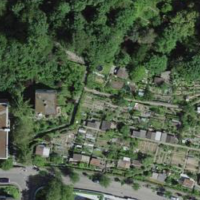
EUNIS habitat code: 53
Species observed at this site:
Alsophila aescularia
Hygromia cinctella